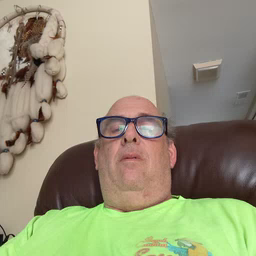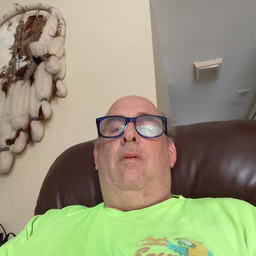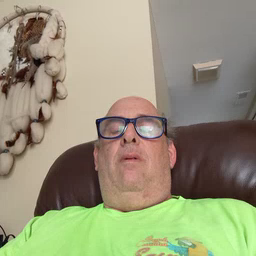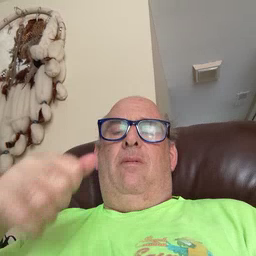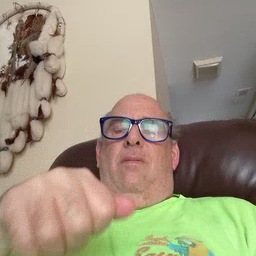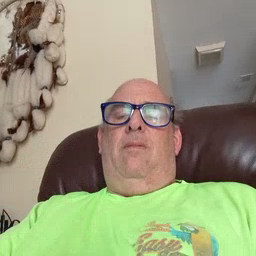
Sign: hide